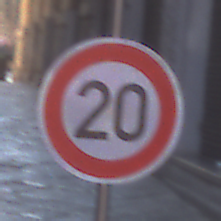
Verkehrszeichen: Geschwindigkeit20
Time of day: MorningAfternoon
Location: Outdoor (Urban)
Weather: PartlyCloudy
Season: NotSpecified
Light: Natural